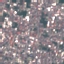
Label: Residential